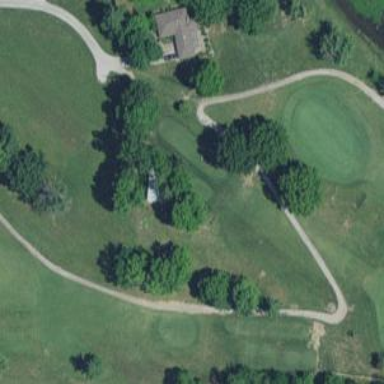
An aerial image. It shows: Golf tee.